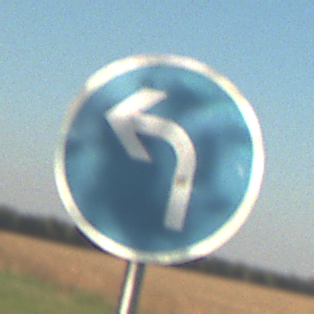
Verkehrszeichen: VorgeschriebeneFahrtrichtungLinks
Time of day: SunriseSunset
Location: Outdoor (Nature)
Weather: Clear
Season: NotSpecified
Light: Natural